Interaction volume radius: 5 \u00c5
Interaction volume height: 20 \u00c5
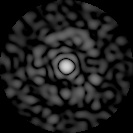
Disorder parameter: 0.8784